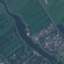
Land use / land cover class: River